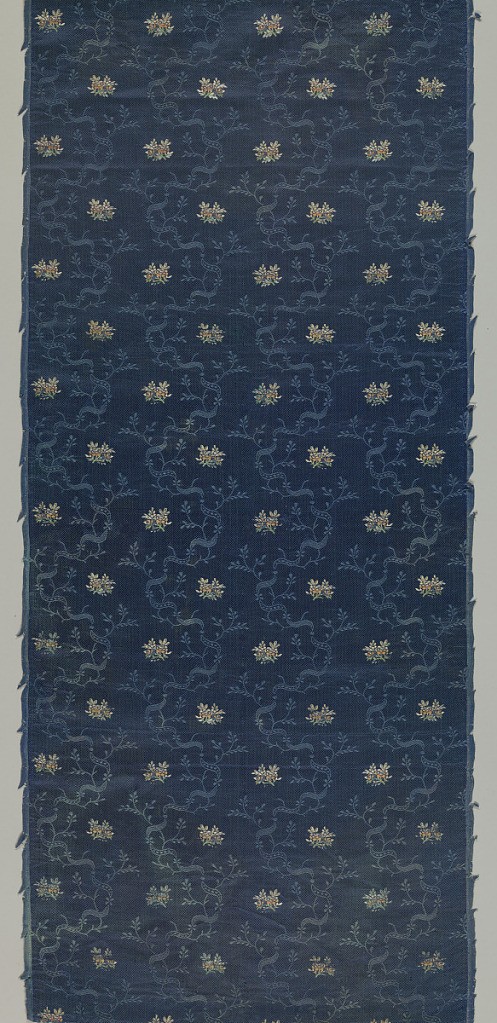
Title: Fragments
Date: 19th century
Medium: silk Technique: plain weave patterned by floats of alternate wefts; floats of discontinuous supplementary wefts, and a set of supplementary warps to create a textured background
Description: Very fine blue vertically curving branch and ribbon enclosing small multi-color sprigs of flowers on a blue textured background.  Four repeats across width of fabric.  Length of fabric placed side-by-side continue repeat.